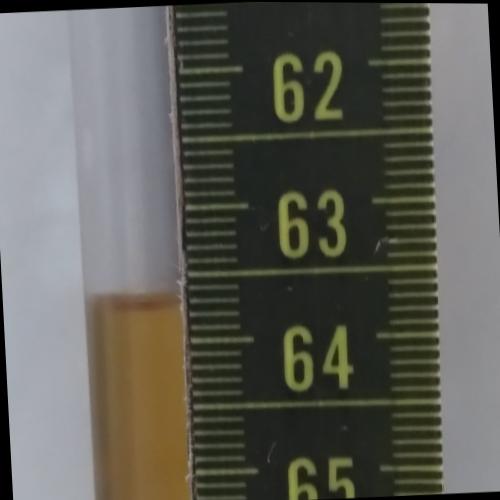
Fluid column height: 63.7 cm